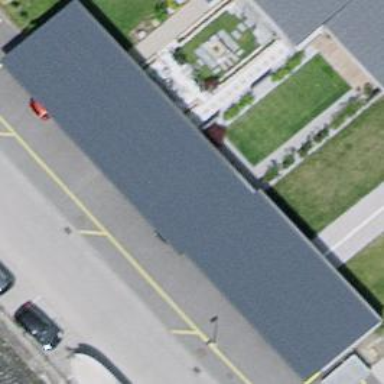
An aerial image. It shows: Group of garages.